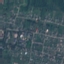
Land use / land cover class: Residential